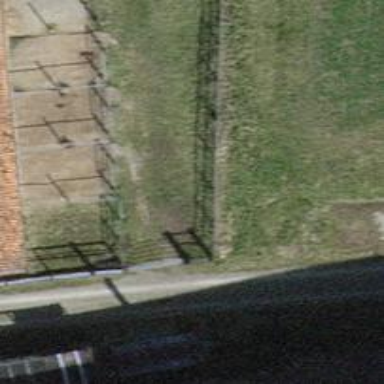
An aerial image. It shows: Fence.